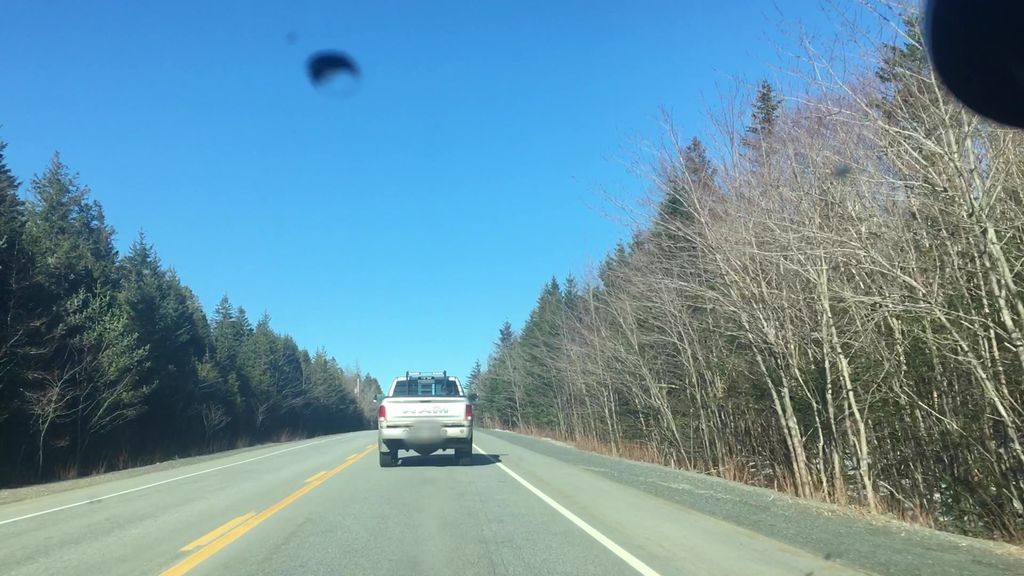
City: halifax